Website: bh-photo
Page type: gifting
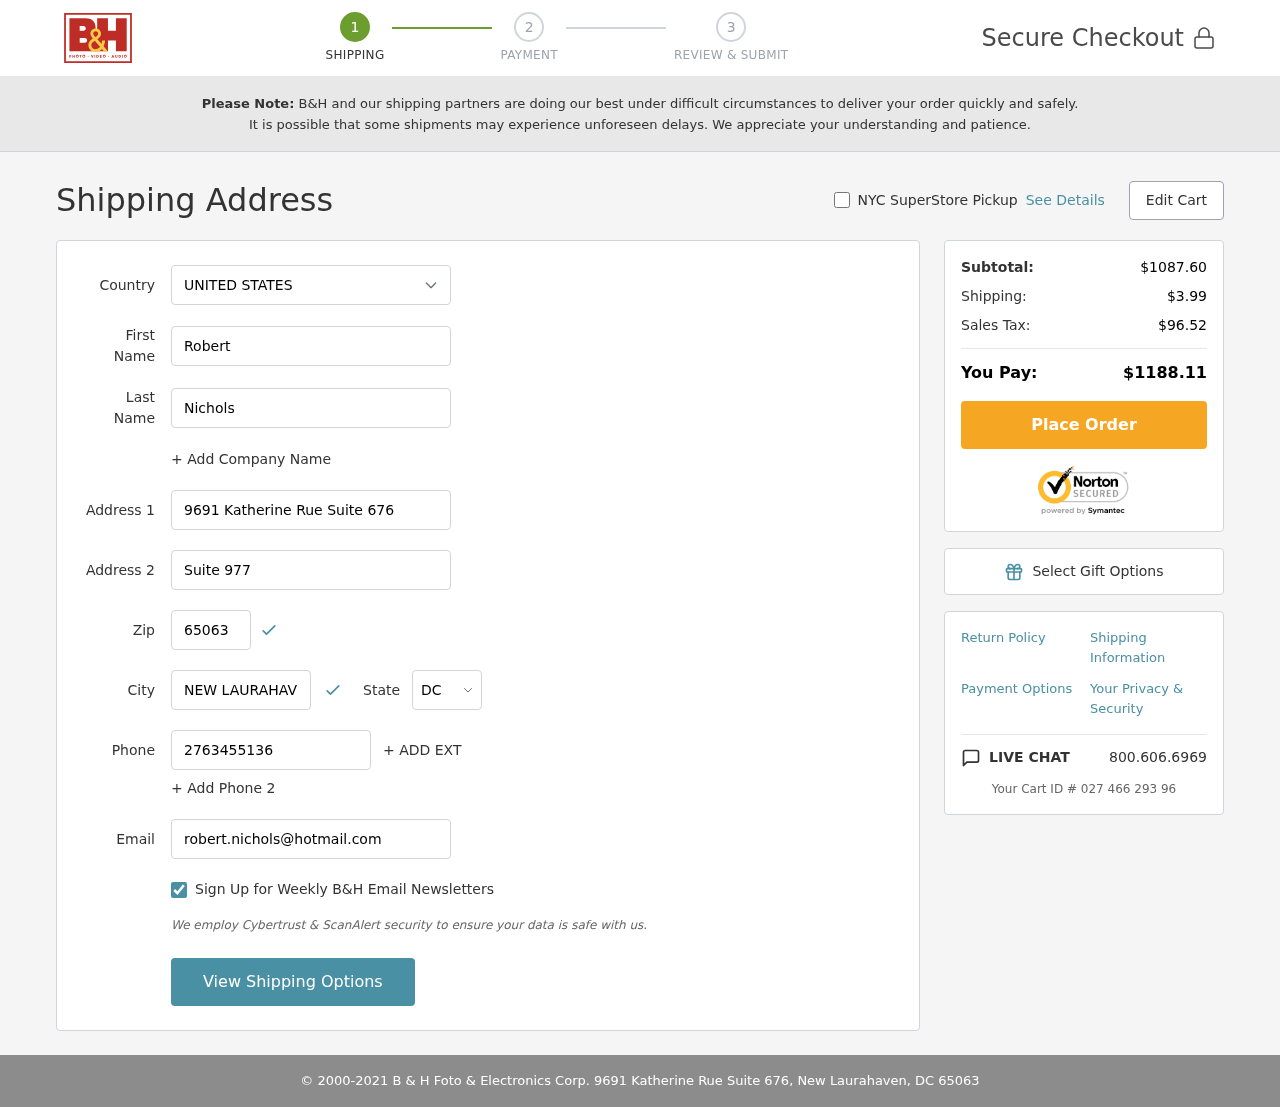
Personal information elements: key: PII_CITY
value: New Laurahaven
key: PII_COUNTRY
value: United States
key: PII_EMAIL
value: robert.nichols@hotmail.com
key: PII_FIRSTNAME
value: Robert
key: PII_LASTNAME
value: Nichols
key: PII_PHONE
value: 2763455136
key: PII_POSTCODE
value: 65063
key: PII_STATE_ABBR
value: DC
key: PII_STREET
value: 9691 Katherine Rue Suite 676
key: PII_STREET2
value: Suite 977
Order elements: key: ORDER_SUBTOTAL
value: $1087.60
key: ORDER_SHIPPING_COST
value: $3.99
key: ORDER_TAX
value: $96.52
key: ORDER_TOTAL
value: $1188.11
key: ORDER_ID
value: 027 466 293 96